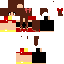
A female human skin with medium skin, wearing brown long hair dressed in a red hoodie and red pants, featuring a closed mouth.